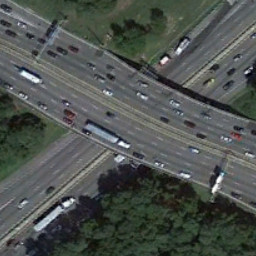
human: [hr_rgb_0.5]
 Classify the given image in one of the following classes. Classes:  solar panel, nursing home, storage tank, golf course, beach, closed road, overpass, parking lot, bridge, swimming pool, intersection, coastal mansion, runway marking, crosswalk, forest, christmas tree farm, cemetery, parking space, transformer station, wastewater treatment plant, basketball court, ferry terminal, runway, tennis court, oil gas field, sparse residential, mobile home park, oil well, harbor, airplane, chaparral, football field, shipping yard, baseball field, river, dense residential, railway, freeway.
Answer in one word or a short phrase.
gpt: overpass